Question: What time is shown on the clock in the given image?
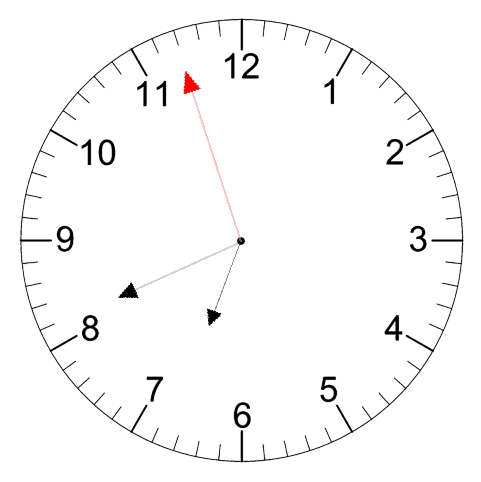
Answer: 06:40:57